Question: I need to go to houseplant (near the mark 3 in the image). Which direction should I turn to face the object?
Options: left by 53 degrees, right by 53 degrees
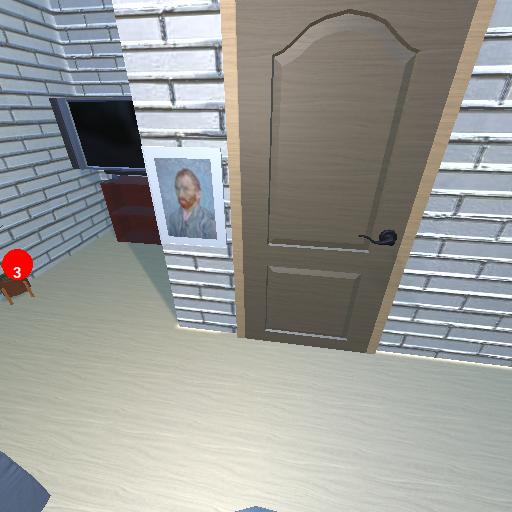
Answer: left by 53 degrees